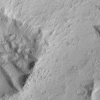
Atmospheric dust classification: not_dusty